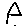
Label: house